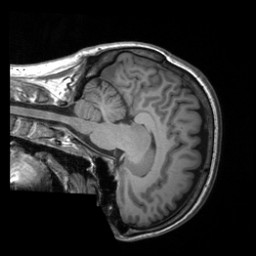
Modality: T1w
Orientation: sagittal
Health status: ill
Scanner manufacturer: siemens
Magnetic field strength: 3 T
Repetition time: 1.9 s
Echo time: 0.00251 s